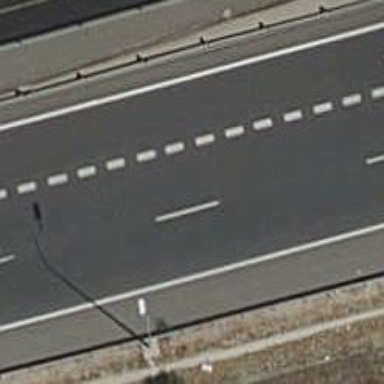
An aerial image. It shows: Motorway link.